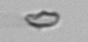
Label: detritus_transparent